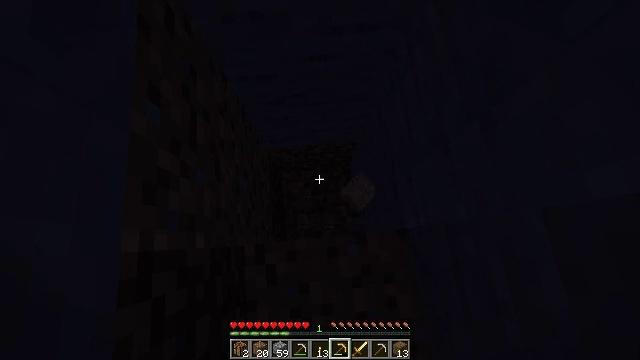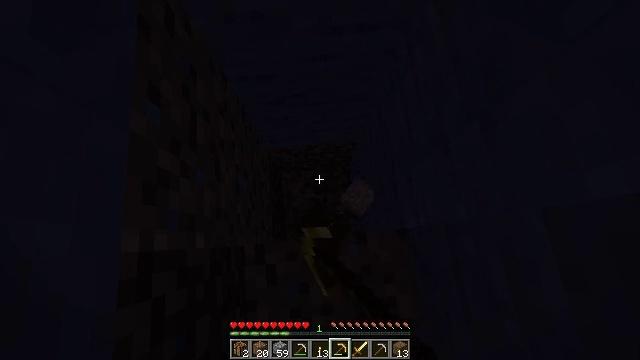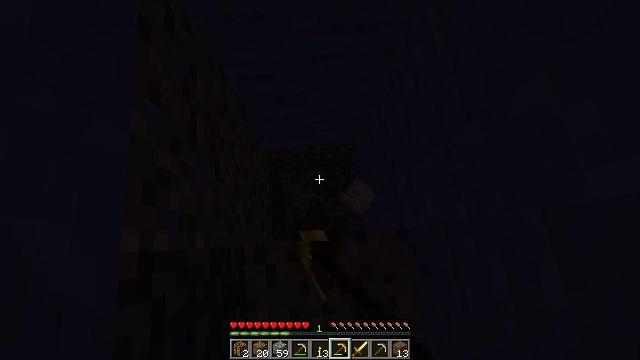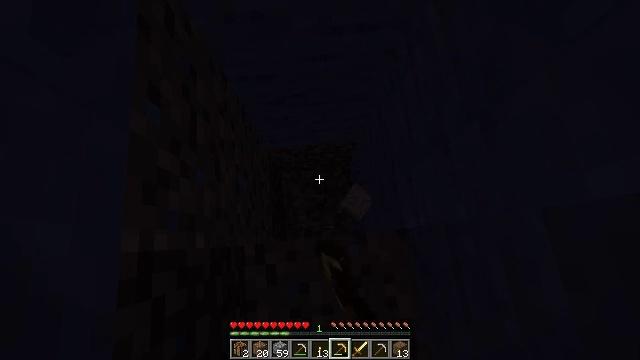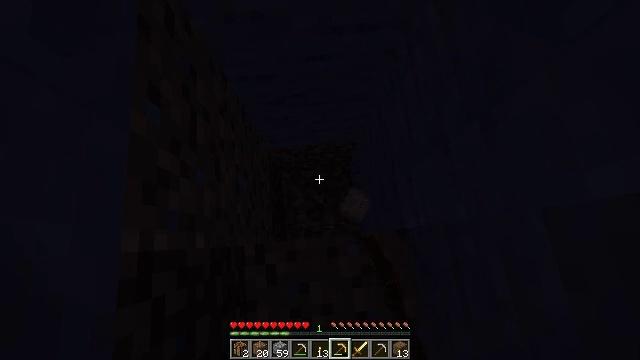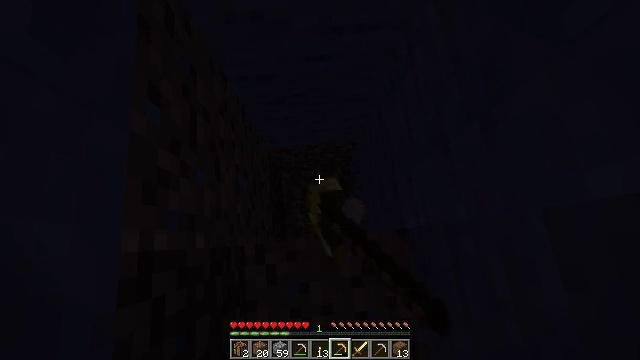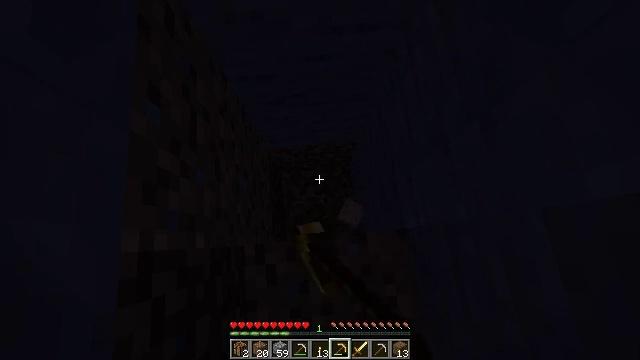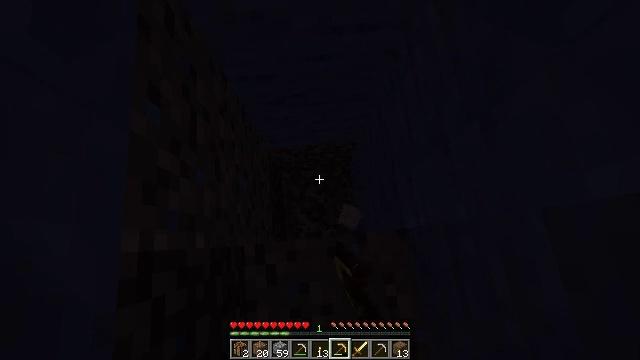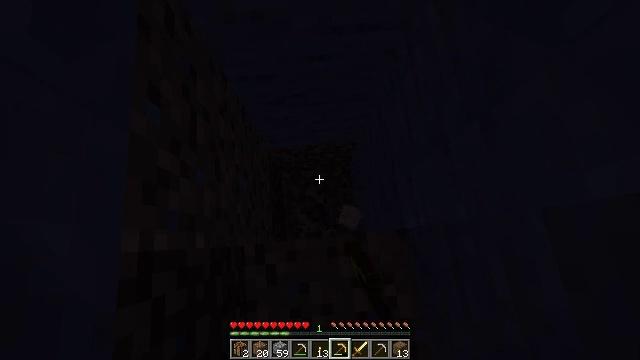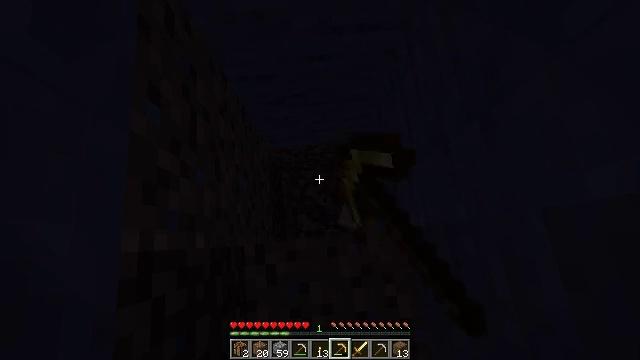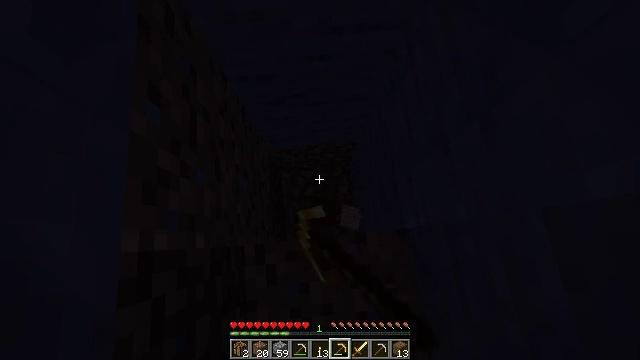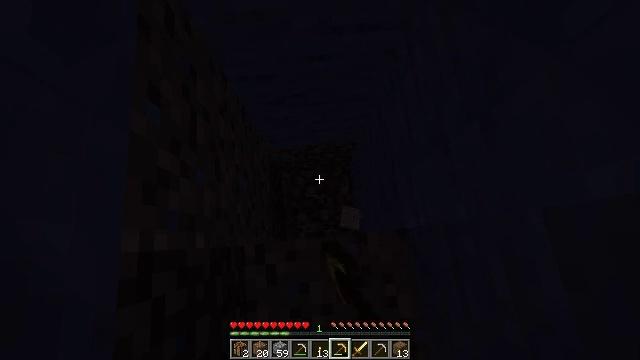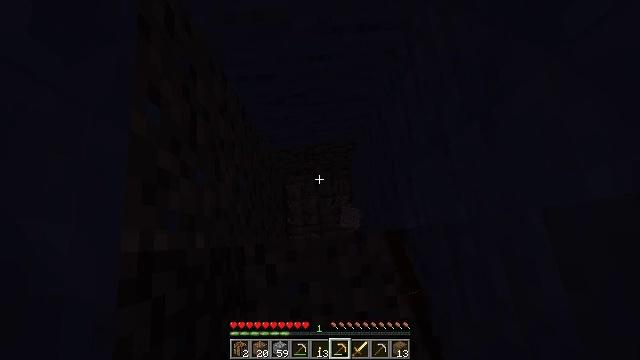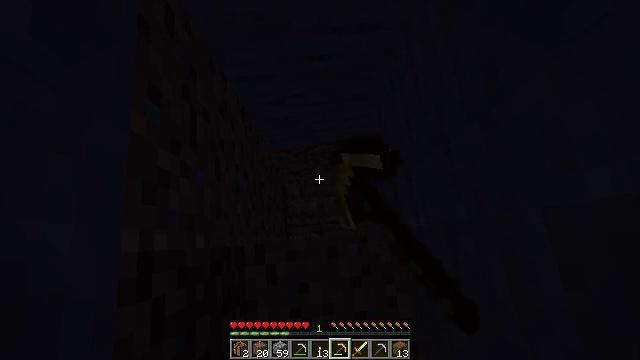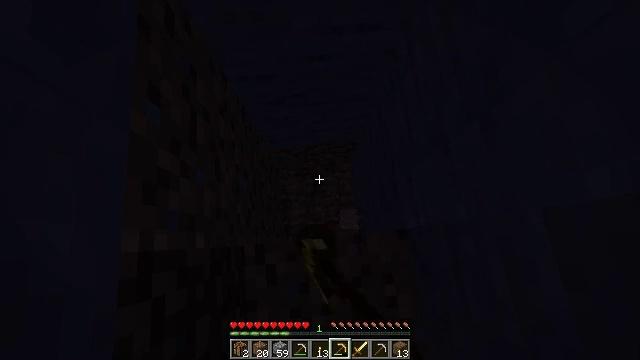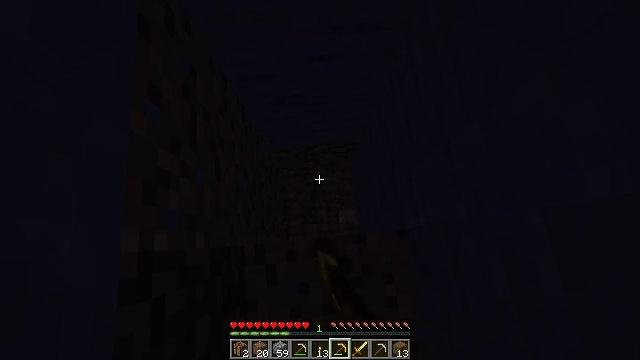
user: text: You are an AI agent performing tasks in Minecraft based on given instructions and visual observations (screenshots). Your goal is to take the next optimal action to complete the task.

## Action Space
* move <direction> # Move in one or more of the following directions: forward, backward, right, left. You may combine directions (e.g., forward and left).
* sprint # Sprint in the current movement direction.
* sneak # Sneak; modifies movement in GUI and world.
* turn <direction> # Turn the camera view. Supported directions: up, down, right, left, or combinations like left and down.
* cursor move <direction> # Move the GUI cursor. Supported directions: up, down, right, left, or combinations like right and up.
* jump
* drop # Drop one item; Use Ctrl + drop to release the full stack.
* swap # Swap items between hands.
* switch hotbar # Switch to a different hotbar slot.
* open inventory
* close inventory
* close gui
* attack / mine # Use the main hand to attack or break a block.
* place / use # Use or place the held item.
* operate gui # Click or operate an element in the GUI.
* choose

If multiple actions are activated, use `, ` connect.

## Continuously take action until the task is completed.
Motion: motion action
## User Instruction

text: Mine dirt from the ground.
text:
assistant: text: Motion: attack / mine
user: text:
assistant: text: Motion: attack / mine
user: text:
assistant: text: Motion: attack / mine
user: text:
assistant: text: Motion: attack / mine
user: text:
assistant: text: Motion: attack / mine
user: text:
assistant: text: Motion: attack / mine
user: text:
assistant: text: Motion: attack / mine
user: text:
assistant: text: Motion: attack / mine
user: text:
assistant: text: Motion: attack / mine
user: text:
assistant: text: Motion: attack / mine
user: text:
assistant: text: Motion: attack / mine
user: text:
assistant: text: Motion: attack / mine
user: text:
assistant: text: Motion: attack / mine
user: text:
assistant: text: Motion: attack / mine
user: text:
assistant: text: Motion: attack / mine
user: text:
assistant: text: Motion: attack / mine
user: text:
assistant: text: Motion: attack / mine
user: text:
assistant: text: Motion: attack / mine
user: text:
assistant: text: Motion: attack / mine
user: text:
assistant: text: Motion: attack / mine
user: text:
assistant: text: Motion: attack / mine
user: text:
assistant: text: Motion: attack / mine
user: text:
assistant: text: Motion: attack / mine
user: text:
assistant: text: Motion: attack / mine
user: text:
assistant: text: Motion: attack / mine
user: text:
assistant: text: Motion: attack / mine
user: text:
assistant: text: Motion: attack / mine
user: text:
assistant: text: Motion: attack / mine
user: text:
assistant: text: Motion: attack / mine
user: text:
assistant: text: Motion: attack / mine